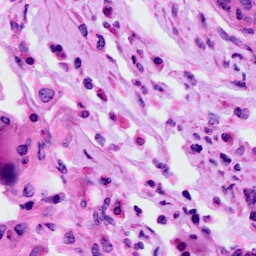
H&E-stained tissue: Cervix